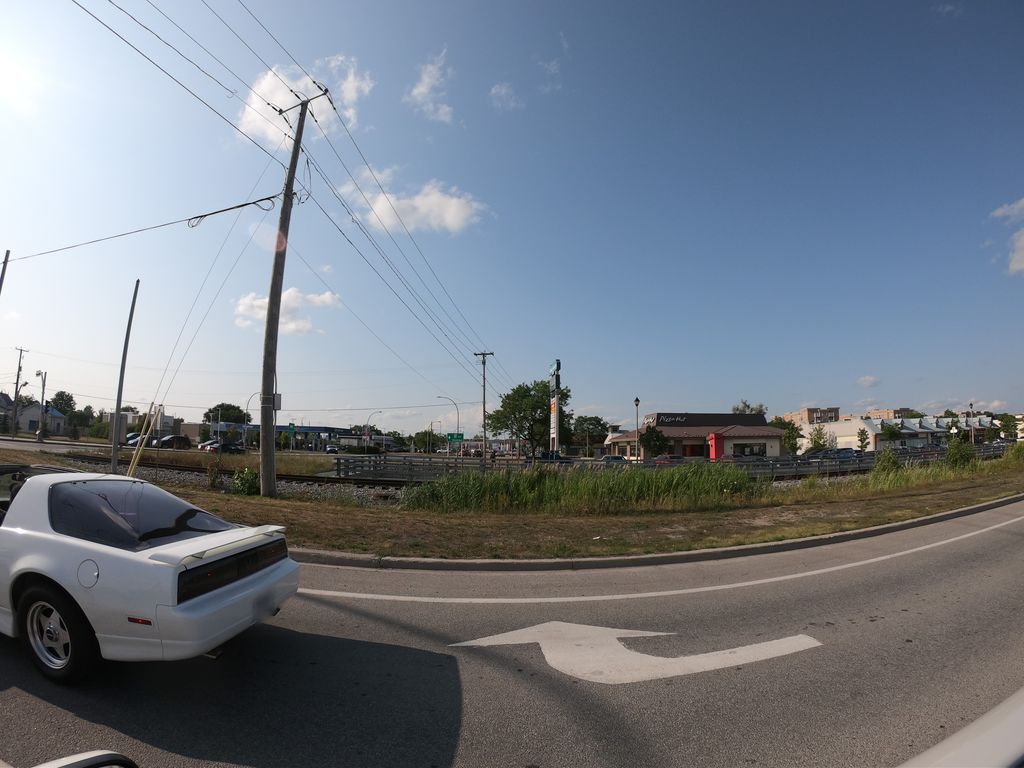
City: ottawa-gatineau